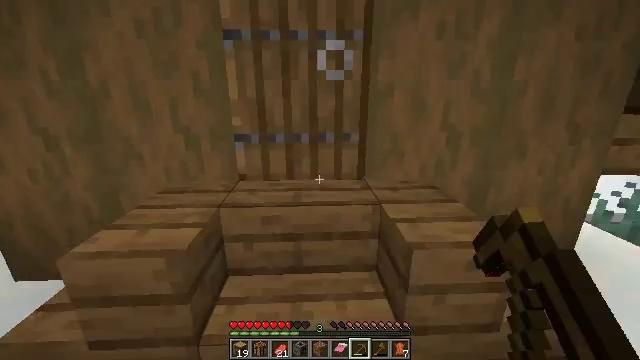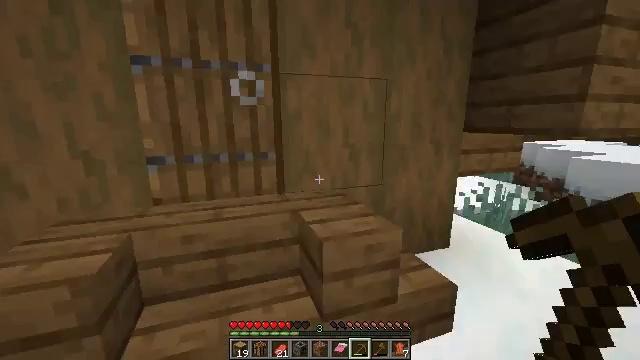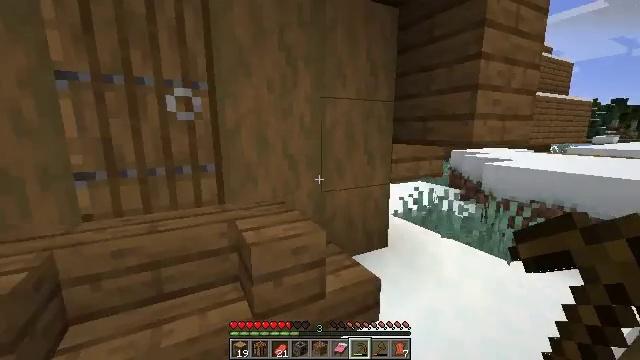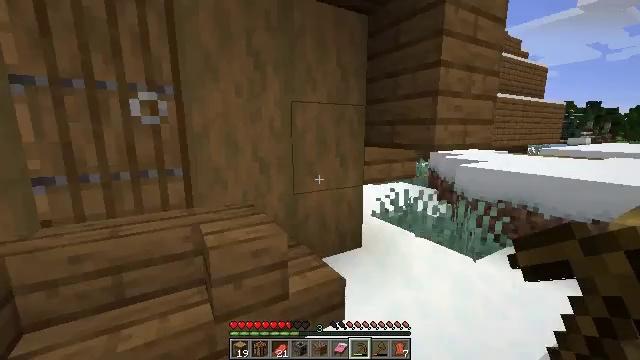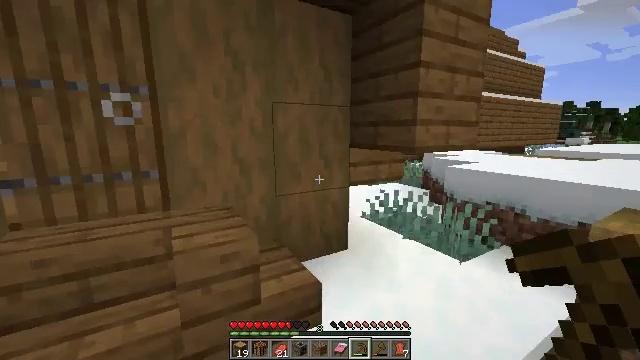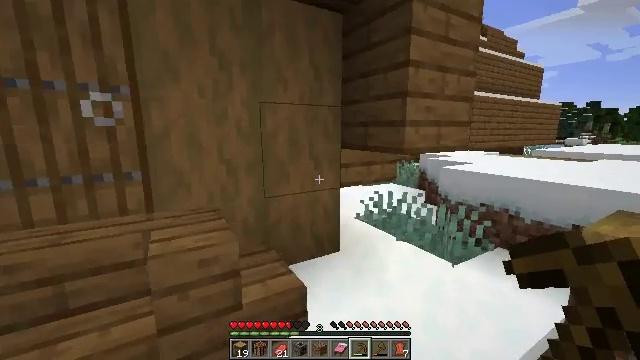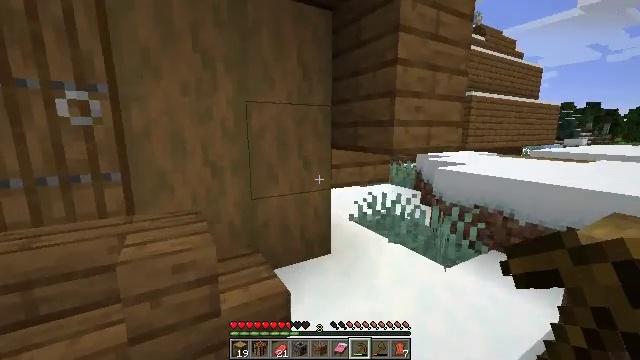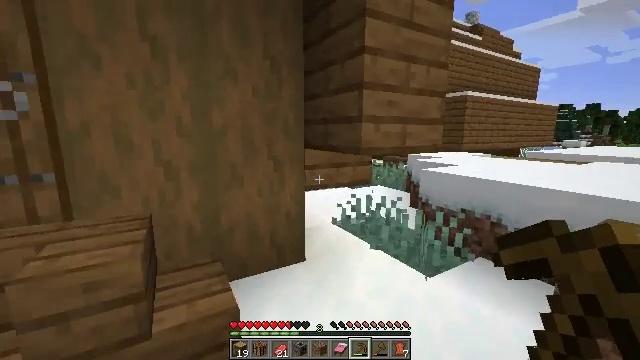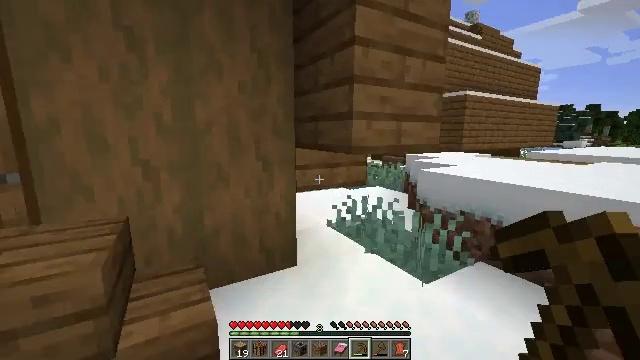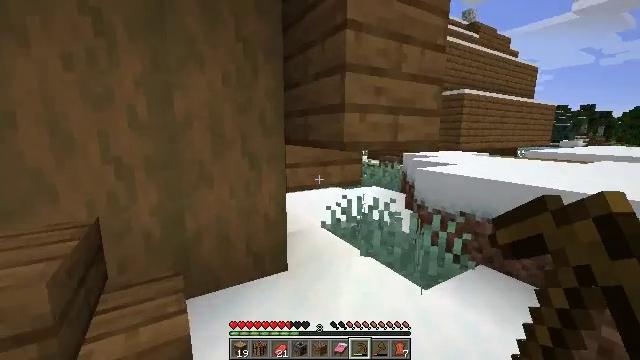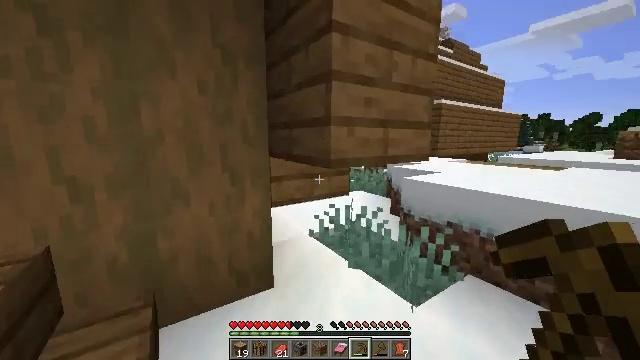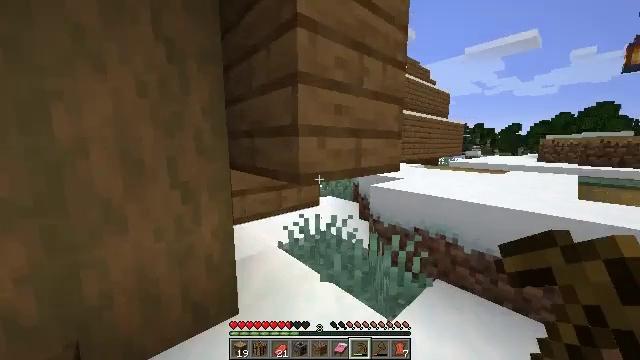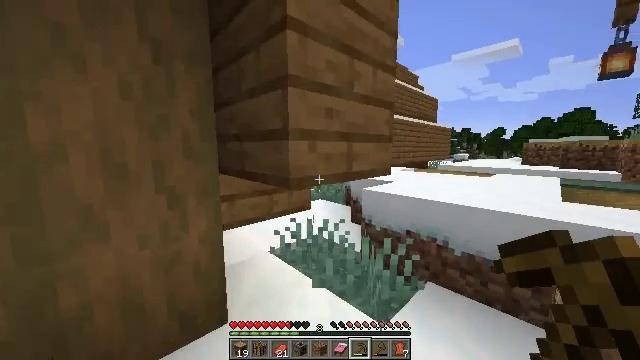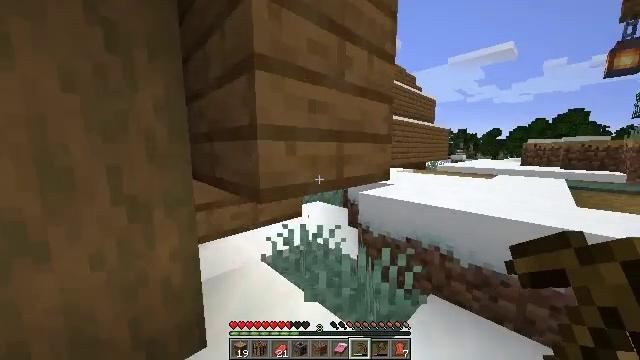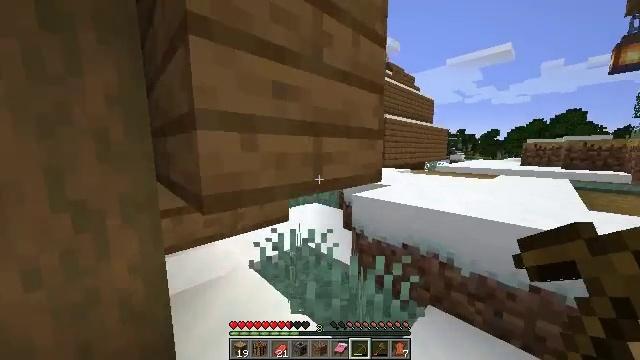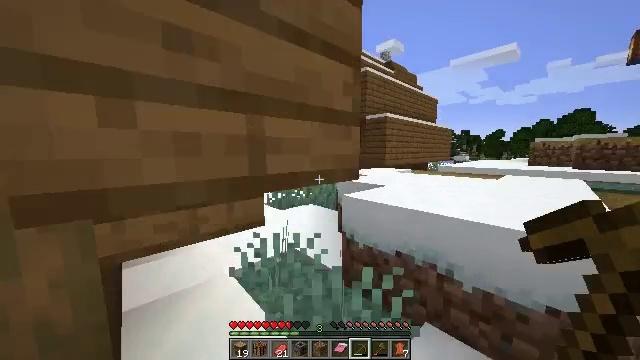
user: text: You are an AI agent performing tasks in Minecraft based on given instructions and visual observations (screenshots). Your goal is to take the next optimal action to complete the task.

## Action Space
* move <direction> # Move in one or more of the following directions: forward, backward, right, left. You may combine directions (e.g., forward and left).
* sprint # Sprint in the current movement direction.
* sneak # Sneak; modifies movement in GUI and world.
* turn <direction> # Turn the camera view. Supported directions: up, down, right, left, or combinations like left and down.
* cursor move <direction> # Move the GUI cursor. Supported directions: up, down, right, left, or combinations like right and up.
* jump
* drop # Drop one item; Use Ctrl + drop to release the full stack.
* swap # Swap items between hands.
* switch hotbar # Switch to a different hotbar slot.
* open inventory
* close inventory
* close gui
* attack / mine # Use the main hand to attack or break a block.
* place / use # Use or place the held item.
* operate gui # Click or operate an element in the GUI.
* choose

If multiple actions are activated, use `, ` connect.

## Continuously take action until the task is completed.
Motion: motion action
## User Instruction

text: Break the spruce leaves to clear the area.
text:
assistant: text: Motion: move back and move right, turn right and up
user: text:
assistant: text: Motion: move right, turn right and up
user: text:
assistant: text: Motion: move right, turn right
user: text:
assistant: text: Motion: move forward and move right
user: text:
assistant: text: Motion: move forward and move right
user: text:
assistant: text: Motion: move forward and move right
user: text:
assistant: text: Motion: move forward and move right
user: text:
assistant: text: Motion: move forward
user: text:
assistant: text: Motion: move forward, sprint
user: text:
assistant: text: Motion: move forward, sprint, turn right
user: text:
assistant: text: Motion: move forward, sprint, turn right and up
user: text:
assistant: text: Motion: move forward and move right, sprint, turn right
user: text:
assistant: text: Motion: move forward and move right
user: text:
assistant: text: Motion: move forward and move right
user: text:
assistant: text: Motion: move forward and move right, turn left
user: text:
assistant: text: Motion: move forward and move right, turn left
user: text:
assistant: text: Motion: move forward and move right, turn left
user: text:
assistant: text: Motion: move forward and move right
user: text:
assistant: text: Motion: move forward
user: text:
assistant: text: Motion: move forward
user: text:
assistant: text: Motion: move forward, sprint, turn left
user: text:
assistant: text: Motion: move forward, sprint
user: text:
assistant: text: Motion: move forward, sprint
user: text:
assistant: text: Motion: move forward, sprint
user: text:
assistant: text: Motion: move forward
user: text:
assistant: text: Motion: move forward
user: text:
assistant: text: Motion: move forward
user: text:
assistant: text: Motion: move forward
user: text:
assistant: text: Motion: move forward
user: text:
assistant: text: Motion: move forward